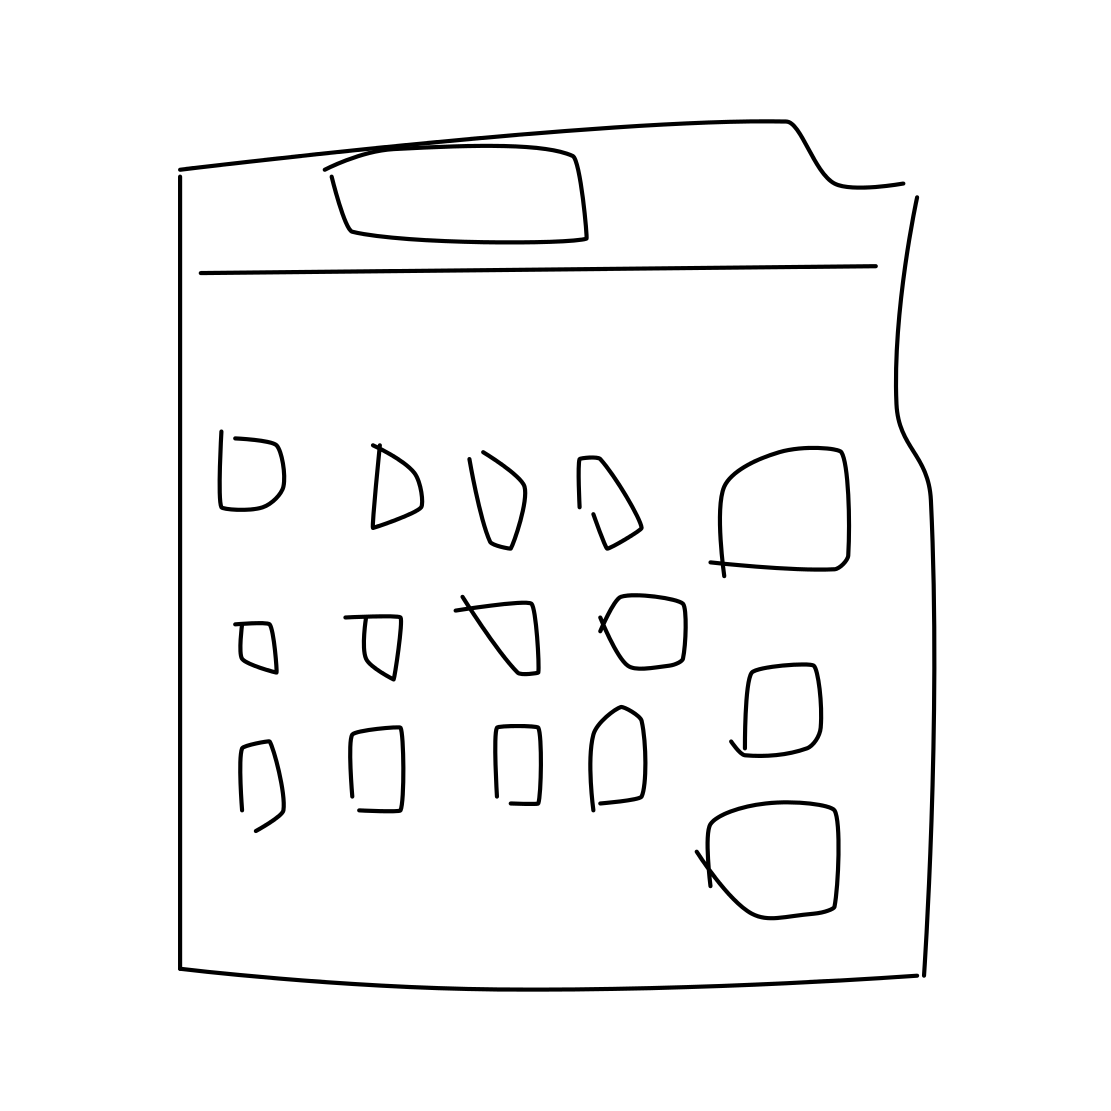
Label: calculator